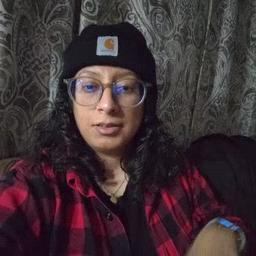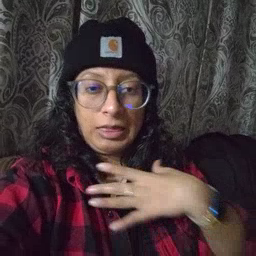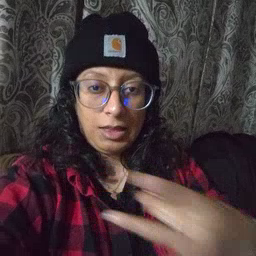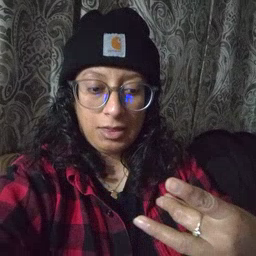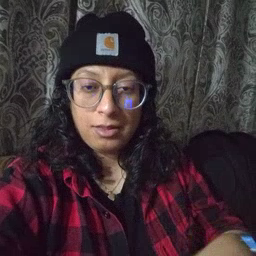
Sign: like